Question: I've been working on ASP.NET C# with Entity Framework and some people help me very much on certain key points.
There also one point I could not understand fully. Aren't we supposed to use the object and its subobjects (foreign key relation table data) when we retrieve the data from EF?
Here is my database design (which was also displayed in my previously answered question)

In my code, I simply get Member entity like this:
'''
//In some aspx.cs file
var Mem = new MemberManager().GetById(2);
//In MemberManager class
public Member GetById(long id)
{
using(var Context = new NoxonEntities())
{
return Context.Member.First(c => c.Id == id);
}
}
'''
When I do this:
'''
var Mem = new MemberManager().GetById(2);
var Lang = Mem.Language;
//I get
//Error: 'Mem.Language' threw an exception of type 'System.ObjectDisposedException'
'''
In order to get rid of this exception I needed to do this:
'''
public Member GetById(long id)
{
using(var Context = new NoxonEntities())
{
var Result = Context.Member.First(c => c.Id == id);
//Getting the Language Entity
Result.Language = Context.Language.First(c => c.Id == Result.LanguageId);
return Result;
}
}
'''
Do I have to run a SELECT in order to have entity? What if there were related table to Language table lets say Table. Should I do this:
'''
public Member GetById(long id)
{
using(var Context = new NoxonEntities())
{
var Result = Context.Member.First(c => c.Id == id);
//Getting the Language Entity
Result.Language = Context.Language.First(c => c.Id == Result.LanguageId);
Result.Language.Feature = Context.Language.Feature.First(c => c.Id == Result.FeatureId);
return Result;
}
}
'''
Which could go verrry long and
I'm pretty sure (at least I genuinely hope) I am wrong about something, but if we cannot use the object and its subobjects selecting, what is the purpose of having EF? Can we only use the subobjects in site the 'using(var Context = new NoxonEntities())' block?
Thank you,
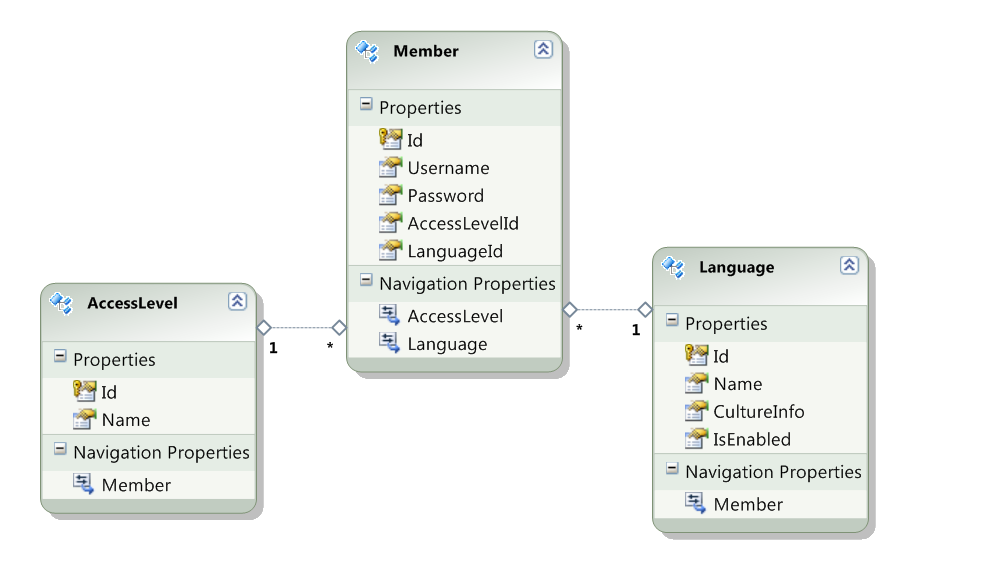
Answer: Think of the context as a database connection. You make this connection available to you when you create the context in the 'using' statement and throw it away at the end of the 'using'. Everything after the 'using' block cannot access the database connection anymore. You get an exception here...
'''
var Lang = Mem.Language;
'''
...because tries to load the 'Language' navigation property from the database, but the connection to the database is already disposed. You can use such a lazy loading only your 'using' block when the connection to the database is still available.
You can simplify loading the navigation properties in your example by using with 'Include':
'''
public Member GetById(long id)
{
using(var Context = new NoxonEntities())
{
return Context.Member.Include("Language").First(c => c.Id == id);
}
}
'''
Or for both navigation properties use:
'''
return Context.Member.Include("Language.Feature").First(c => c.Id == id);
'''
It will load the member the language and feature in one single database query.